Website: crate-barrel
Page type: customer-info-address
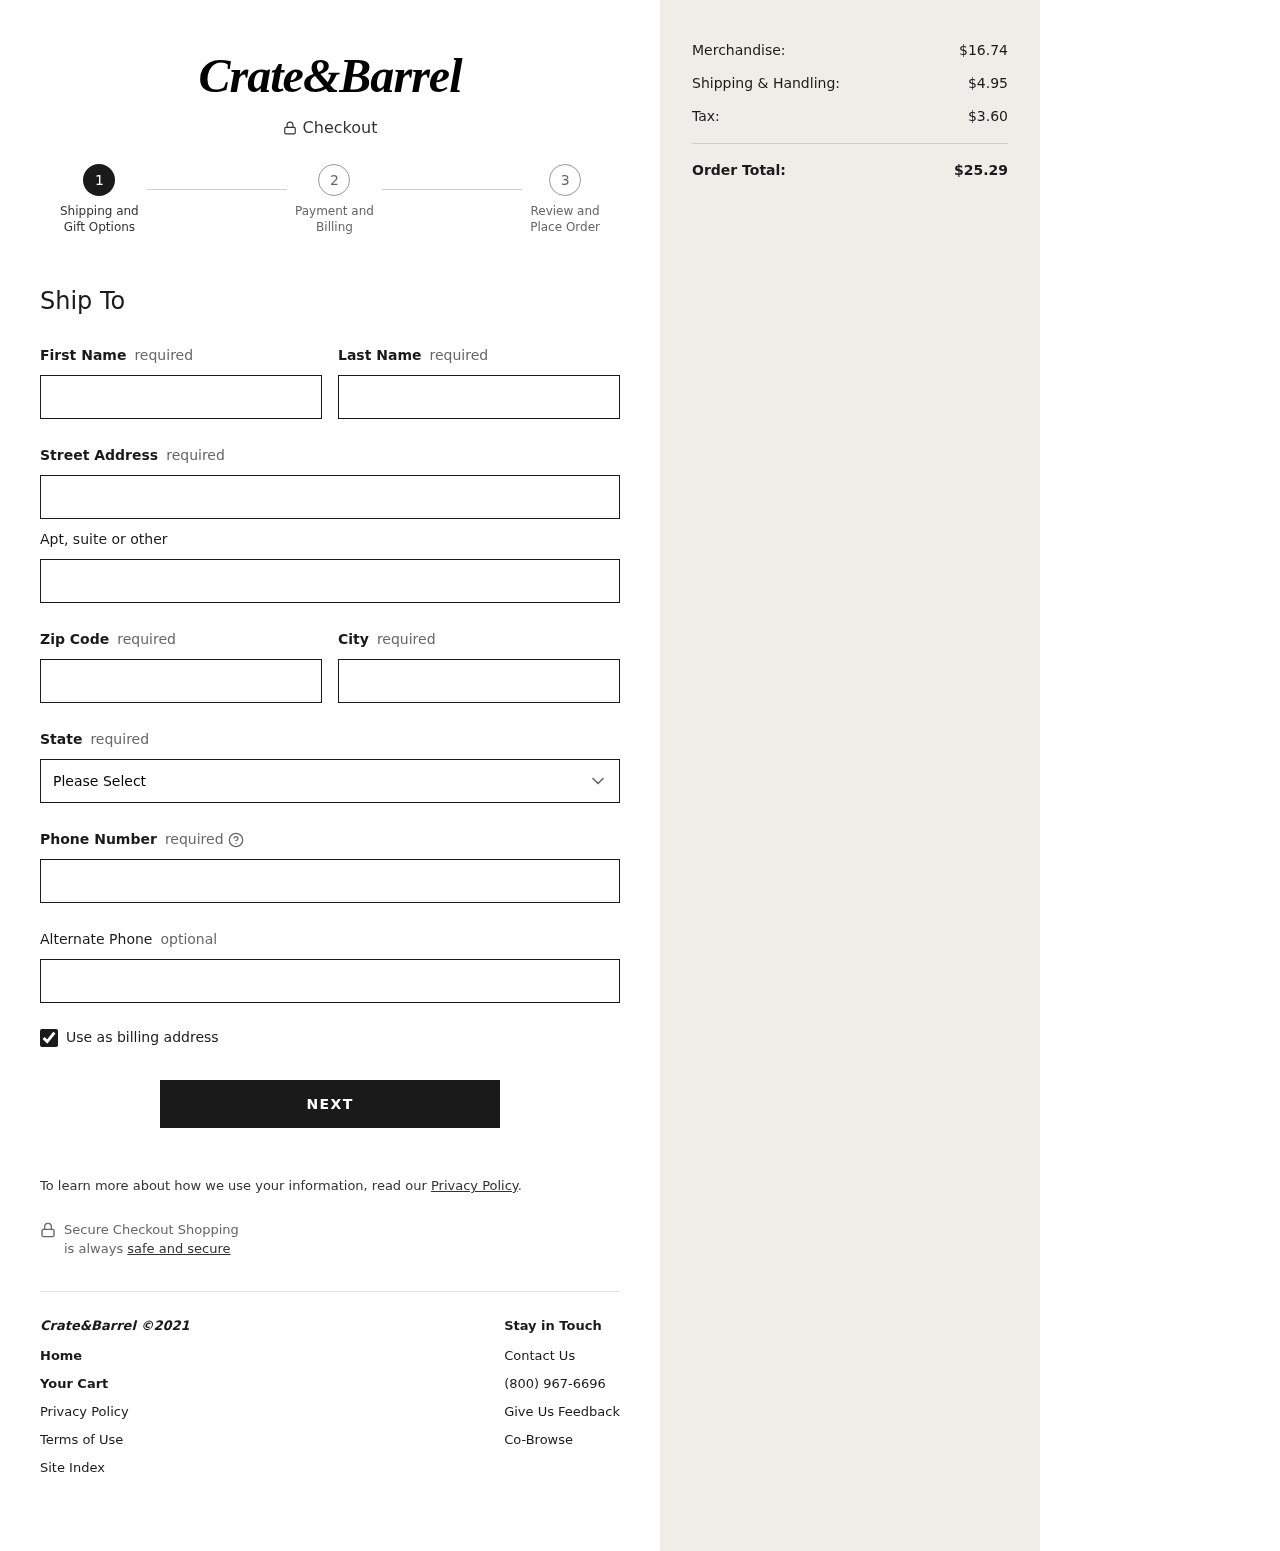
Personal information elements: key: PII_STATE
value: Texas
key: PII_FIRSTNAME
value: Angela
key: PII_LASTNAME
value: Phillips
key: PII_STREET
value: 7275 Aaron Village Suite 184
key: PII_POSTCODE
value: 39091
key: PII_CITY
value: Kevinhaven
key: PII_PHONE
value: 2027966298
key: PII_PHONE_ALT
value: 7404170190
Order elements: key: ORDER_SUBTOTAL
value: $16.74
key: ORDER_SHIPPING_COST
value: $4.95
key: ORDER_TAX
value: $3.60
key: ORDER_TOTAL
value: $25.29